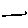
Label: line